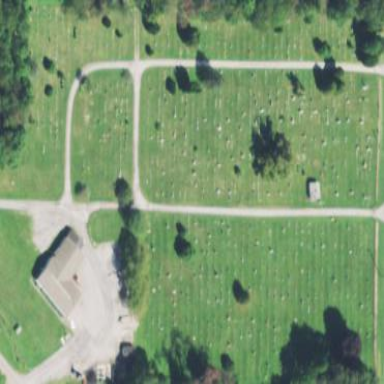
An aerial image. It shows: Grave yard.